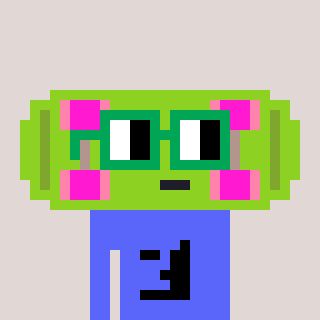
a pixel art character with square green glasses, a skateboard-shaped head and a purple-colored body on a warm background